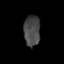
Tissue: lung
Cell type: T cells
Senescence score: 0.2327
Nuclear area (px): 485
Mean DAPI intensity: 72.241